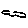
Label: cloud